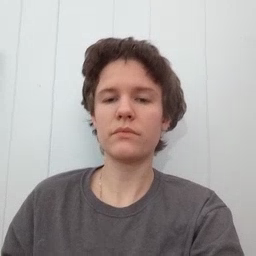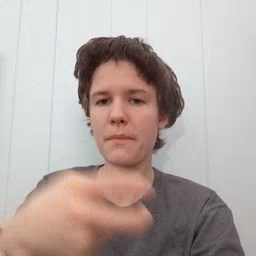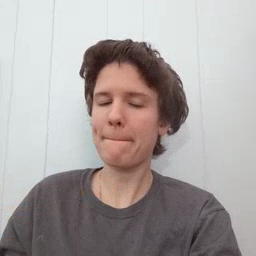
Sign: puzzle